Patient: sex F, age 29
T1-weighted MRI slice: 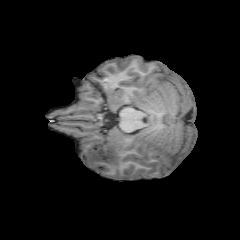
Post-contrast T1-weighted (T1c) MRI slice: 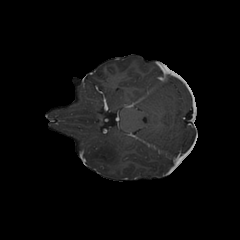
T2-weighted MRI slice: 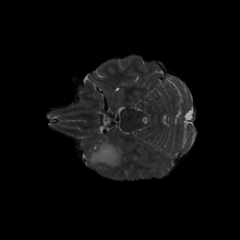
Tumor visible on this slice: yes
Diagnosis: Astrocytoma, IDH-mutant
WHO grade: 2